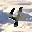
Label: 4